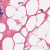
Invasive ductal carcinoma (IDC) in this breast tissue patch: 0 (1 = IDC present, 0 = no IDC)